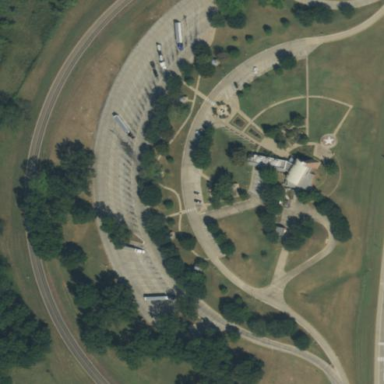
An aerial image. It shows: Rest area on the road with picnic tables.